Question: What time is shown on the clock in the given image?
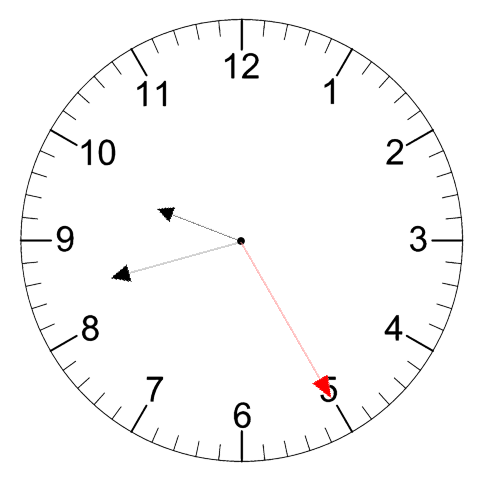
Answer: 09:42:25